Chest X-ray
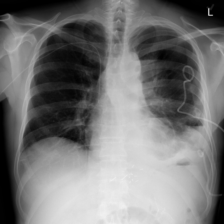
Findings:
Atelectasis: positive
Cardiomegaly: negative
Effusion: positive
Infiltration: negative
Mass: negative
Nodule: negative
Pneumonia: positive
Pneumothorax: negative
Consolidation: negative
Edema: negative
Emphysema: negative
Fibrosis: negative
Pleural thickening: negative
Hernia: negative